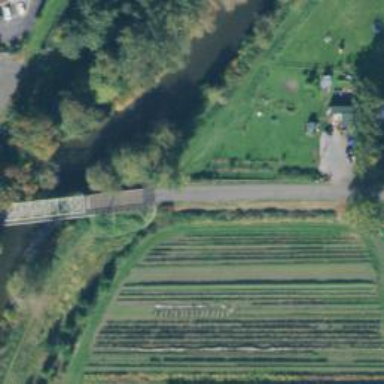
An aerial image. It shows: Footway bridge.